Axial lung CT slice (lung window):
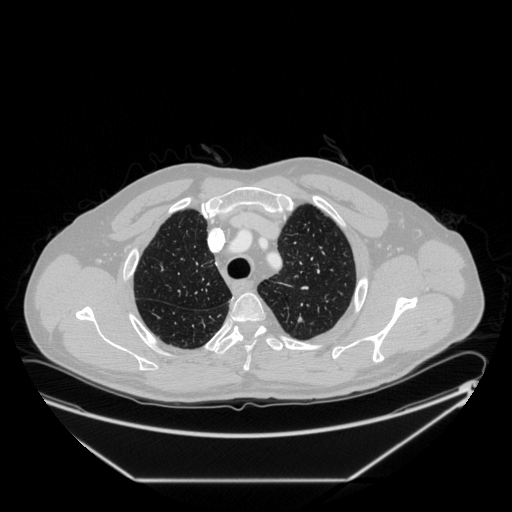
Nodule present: yes
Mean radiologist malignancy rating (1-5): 3.25